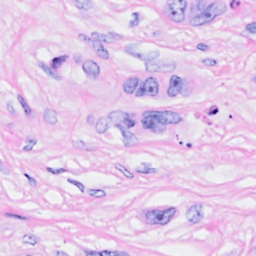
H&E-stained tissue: Breast